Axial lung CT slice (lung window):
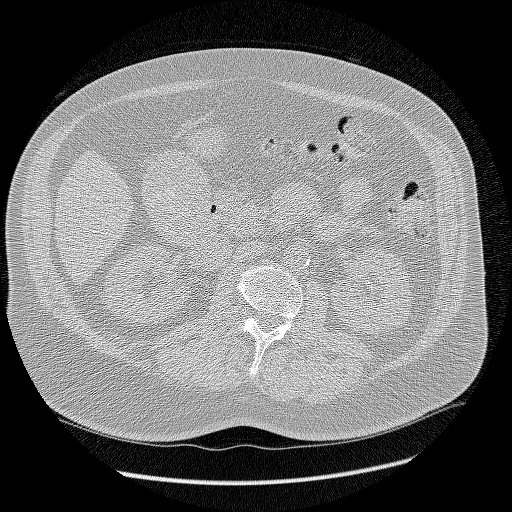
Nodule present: no